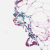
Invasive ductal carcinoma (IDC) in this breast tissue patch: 0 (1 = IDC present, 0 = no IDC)